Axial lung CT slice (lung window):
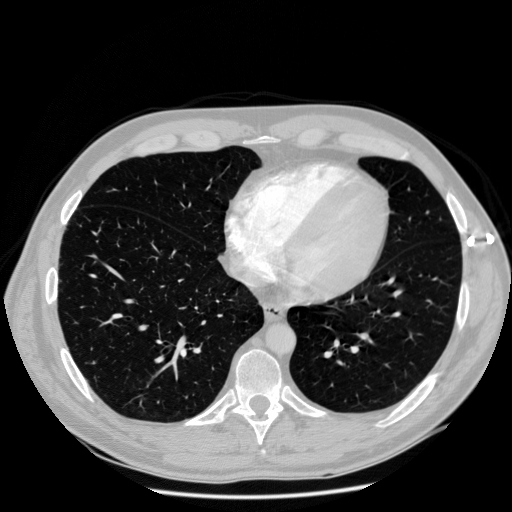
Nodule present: no